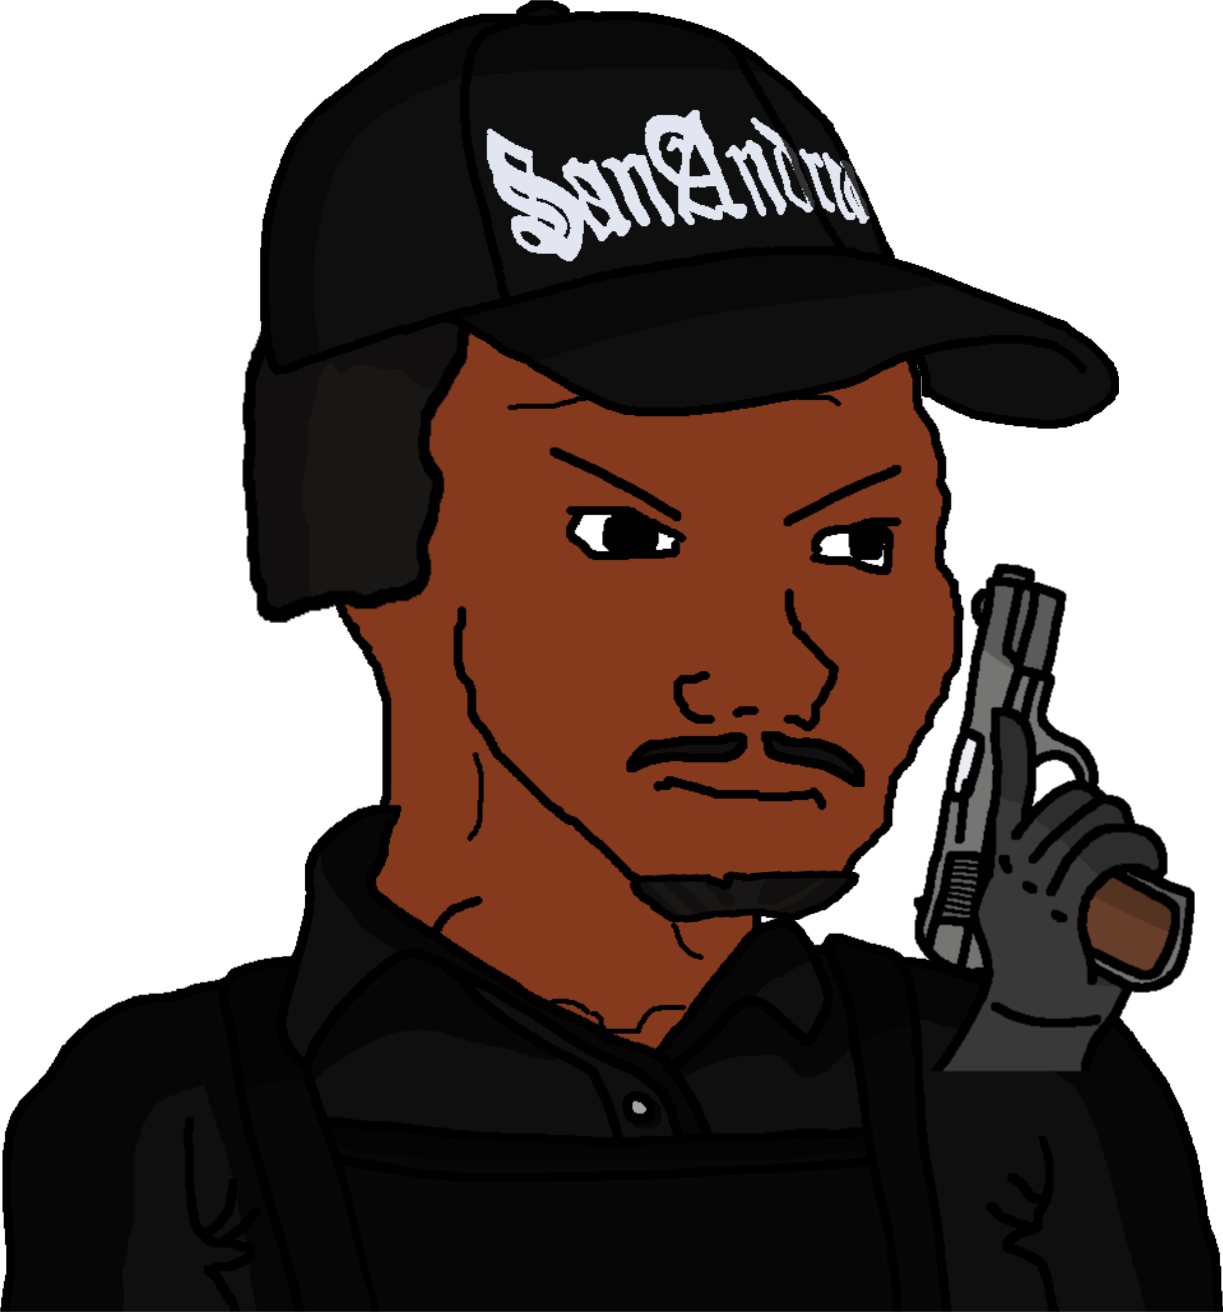
Label: 5_Blackjak